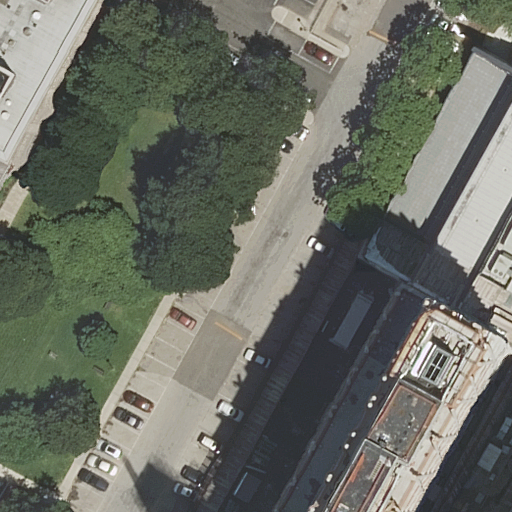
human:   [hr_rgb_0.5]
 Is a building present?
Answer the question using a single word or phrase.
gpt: yes

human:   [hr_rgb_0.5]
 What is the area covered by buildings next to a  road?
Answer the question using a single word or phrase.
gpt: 2541m2

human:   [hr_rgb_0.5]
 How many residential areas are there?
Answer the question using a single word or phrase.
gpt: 1

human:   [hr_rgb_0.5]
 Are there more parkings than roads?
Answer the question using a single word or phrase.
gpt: no

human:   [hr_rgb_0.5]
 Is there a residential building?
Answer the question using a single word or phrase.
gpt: yes

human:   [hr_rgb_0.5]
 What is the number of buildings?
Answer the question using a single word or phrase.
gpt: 3

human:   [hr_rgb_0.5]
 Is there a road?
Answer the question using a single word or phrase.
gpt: yes

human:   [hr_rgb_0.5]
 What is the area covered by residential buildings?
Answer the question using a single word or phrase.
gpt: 2541m2

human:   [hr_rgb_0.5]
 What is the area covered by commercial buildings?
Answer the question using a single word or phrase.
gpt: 0m2

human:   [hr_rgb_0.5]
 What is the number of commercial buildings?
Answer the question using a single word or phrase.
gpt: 0

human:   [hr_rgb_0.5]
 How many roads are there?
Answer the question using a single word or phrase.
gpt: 7

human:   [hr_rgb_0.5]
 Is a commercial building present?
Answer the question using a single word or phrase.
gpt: no

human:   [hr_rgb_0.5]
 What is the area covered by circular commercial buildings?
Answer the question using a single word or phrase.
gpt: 0m2

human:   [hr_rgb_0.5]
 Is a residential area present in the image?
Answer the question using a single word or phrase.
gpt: yes

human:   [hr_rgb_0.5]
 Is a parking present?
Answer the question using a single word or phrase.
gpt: yes

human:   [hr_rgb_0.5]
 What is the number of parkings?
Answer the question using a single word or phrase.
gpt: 1

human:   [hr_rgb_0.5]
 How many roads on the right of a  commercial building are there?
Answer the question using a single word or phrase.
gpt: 0

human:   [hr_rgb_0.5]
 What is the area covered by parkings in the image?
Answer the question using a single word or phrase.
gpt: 990m2

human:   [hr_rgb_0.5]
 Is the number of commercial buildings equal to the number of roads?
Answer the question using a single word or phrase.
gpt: no

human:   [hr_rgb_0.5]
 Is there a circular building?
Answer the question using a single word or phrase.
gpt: no

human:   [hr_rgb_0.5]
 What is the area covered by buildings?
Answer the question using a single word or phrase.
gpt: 2541m2

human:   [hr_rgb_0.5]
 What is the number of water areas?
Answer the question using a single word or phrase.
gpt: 0

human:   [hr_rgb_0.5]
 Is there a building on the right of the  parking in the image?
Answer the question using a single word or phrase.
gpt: yes

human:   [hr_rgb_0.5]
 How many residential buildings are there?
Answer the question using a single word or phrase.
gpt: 3

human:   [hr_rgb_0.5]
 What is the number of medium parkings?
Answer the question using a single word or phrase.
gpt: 0

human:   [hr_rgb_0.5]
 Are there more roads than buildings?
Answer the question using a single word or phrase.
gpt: yes

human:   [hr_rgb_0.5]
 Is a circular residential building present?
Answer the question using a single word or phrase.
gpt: no

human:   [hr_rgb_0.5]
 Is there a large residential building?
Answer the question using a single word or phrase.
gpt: yes

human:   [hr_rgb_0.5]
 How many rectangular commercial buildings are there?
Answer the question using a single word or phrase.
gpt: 0

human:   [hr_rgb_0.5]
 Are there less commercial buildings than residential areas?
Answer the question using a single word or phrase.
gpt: yes

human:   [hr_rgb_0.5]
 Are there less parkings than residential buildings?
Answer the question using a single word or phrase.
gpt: yes

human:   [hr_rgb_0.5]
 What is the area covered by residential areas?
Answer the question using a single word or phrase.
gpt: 4420m2

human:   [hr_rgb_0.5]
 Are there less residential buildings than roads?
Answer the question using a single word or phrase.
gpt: yes

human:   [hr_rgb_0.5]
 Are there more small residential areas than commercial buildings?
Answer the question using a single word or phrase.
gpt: no

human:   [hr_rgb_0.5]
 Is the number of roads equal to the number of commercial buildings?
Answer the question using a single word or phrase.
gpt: no

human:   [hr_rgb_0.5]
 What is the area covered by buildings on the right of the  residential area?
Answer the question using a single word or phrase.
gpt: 1247m2

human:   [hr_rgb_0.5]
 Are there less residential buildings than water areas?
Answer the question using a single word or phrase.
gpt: no

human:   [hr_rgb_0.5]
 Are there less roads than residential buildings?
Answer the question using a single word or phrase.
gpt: no

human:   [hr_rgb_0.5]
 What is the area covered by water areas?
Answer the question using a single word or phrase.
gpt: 0m2

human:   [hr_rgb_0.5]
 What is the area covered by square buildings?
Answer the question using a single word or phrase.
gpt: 0m2

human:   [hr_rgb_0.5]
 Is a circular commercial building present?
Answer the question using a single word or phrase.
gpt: no

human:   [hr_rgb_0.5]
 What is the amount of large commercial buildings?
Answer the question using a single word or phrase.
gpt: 0

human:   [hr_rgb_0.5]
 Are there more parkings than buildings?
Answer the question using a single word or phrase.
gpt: no

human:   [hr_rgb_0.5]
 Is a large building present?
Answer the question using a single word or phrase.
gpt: yes

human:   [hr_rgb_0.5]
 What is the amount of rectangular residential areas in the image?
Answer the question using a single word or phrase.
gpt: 1

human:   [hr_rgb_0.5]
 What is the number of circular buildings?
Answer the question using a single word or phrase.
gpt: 0

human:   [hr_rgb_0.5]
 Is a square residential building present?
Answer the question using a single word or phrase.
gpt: no

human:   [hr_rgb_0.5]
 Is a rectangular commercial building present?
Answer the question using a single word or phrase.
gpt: no

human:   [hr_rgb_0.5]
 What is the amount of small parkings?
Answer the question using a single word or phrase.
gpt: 0

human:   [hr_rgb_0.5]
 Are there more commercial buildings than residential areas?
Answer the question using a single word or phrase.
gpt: no

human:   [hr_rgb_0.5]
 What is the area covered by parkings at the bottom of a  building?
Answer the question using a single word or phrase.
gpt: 0m2

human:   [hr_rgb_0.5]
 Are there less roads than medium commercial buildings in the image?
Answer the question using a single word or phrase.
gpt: no

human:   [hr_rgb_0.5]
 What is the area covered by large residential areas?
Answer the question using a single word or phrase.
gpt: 4420m2

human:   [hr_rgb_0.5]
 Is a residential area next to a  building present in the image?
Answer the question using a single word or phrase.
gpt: yes

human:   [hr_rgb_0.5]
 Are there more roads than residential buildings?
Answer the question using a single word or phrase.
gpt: yes

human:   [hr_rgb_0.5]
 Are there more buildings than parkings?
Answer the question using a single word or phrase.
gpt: yes

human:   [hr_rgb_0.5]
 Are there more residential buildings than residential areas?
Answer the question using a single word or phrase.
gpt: yes

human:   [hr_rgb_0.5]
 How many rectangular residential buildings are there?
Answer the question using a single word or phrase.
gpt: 3

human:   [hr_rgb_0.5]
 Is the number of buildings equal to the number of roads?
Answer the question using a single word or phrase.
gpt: no

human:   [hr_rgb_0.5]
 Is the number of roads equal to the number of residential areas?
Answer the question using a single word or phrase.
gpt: no

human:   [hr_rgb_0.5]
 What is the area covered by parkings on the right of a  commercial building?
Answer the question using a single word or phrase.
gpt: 0m2

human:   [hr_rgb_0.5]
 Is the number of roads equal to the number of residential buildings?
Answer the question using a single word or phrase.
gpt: no

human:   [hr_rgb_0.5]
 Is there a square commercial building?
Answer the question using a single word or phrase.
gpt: no

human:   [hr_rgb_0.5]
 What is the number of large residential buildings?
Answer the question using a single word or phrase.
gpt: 2